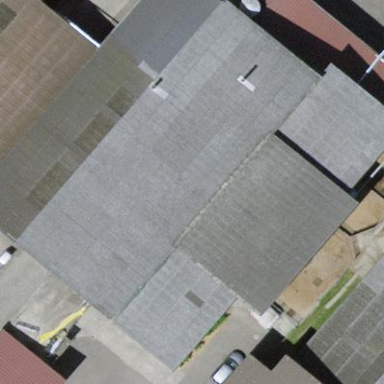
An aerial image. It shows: Rural barn.